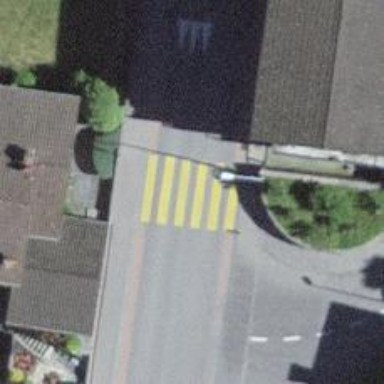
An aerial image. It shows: Zebra crossing on the road.